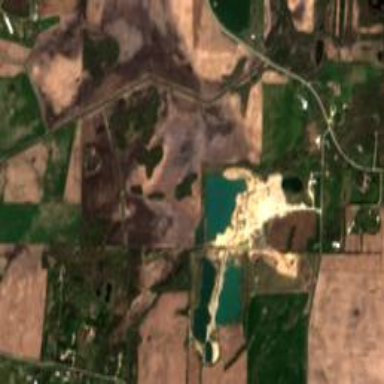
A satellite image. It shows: Quarry used for extracting gravel and sand resources.